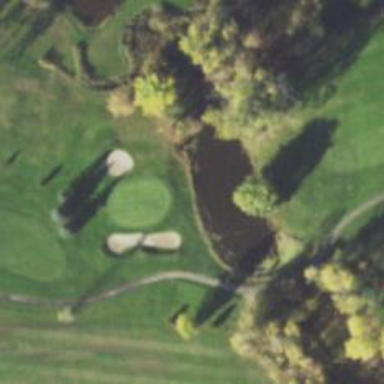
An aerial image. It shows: View of golf hole.